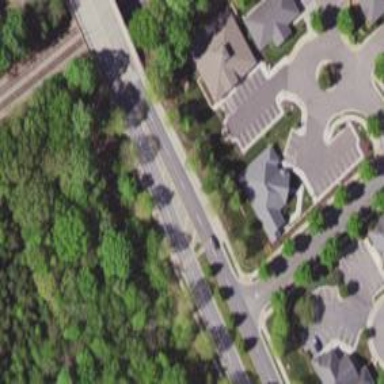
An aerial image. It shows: Unmarked footway crossing with traffic island.